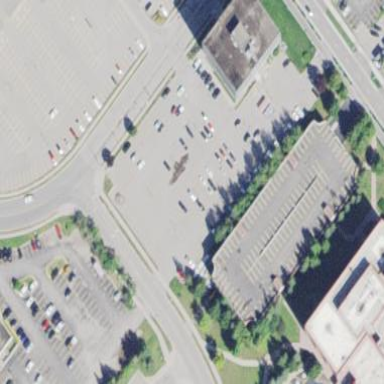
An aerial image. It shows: Multi-storey parking building.